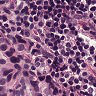
Metastatic tissue present: yes